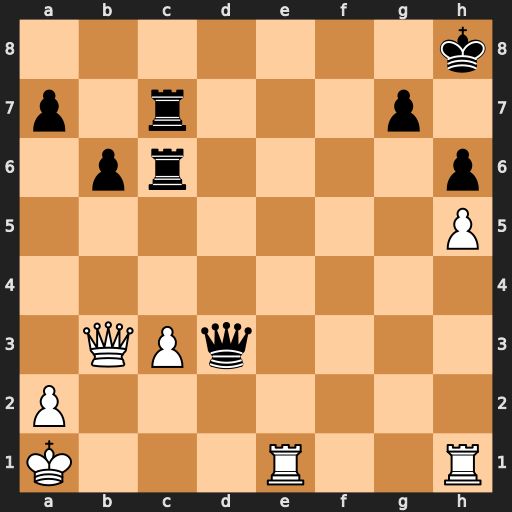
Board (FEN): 7k/p1r3p1/1pr4p/7P/8/1QPq4/P7/K3R2R
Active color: w
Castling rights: -
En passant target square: -
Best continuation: Re8+ Kh7 Qg8#